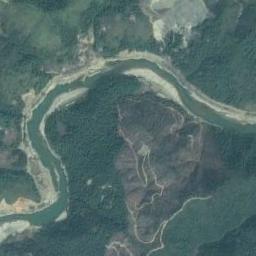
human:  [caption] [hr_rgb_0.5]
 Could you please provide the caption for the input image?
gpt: A curved light green river, Shaped like a zigzag, With white sand beside the river, Green forest on both sides, Brown mountains, And buildings .

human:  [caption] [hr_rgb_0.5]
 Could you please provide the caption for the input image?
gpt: Many trees are around the river .

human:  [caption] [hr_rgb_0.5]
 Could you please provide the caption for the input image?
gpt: The river goes through trees and grass .

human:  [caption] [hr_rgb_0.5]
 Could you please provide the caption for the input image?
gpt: The dark green river with a winding bank goes through the forest .

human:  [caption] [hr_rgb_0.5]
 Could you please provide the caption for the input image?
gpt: There are some green forests and meadows near the river .